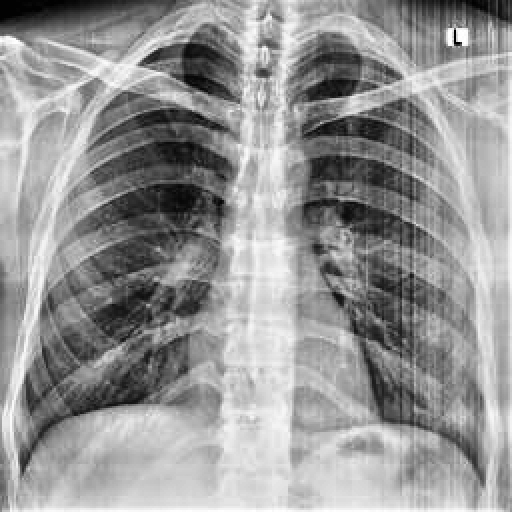
Finding: NORMAL